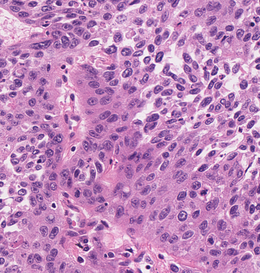
Tumor epithelial tissue: yes
Tumor-associated stroma tissue: no
Normal tissue: no